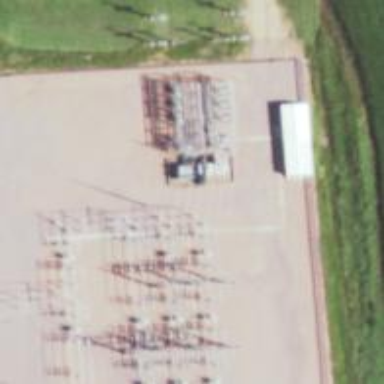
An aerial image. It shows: Switch used for power control.